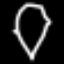
Label: diamond